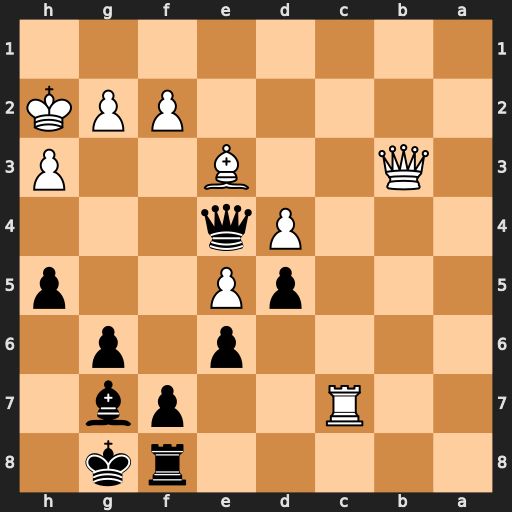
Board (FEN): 5rk1/2R2pb1/4p1p1/3pP2p/3Pq3/1Q2B2P/5PPK/8
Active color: b
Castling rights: -
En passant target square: -
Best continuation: Bxe5+ dxe5 Qxe5+ Bf4 Qxf4+